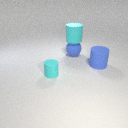
small cyan rubber cylinder to the left of large blue rubber sphere